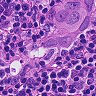
Metastatic tissue present: yes